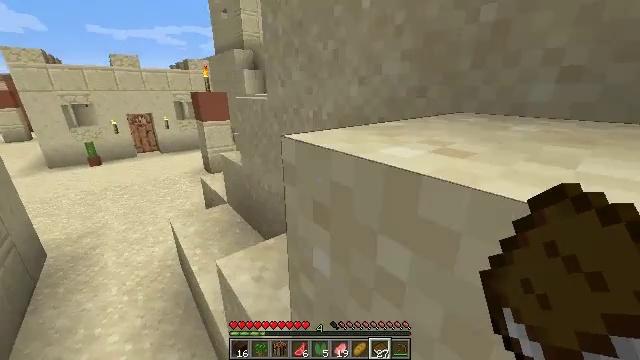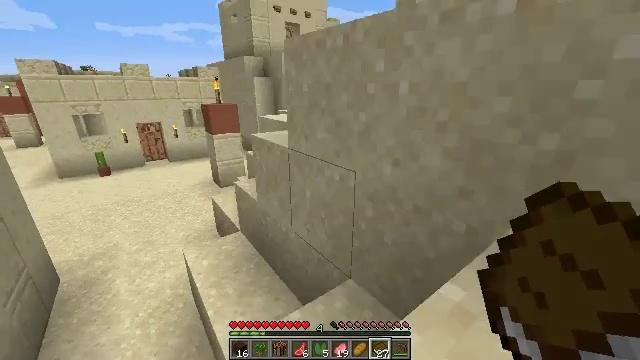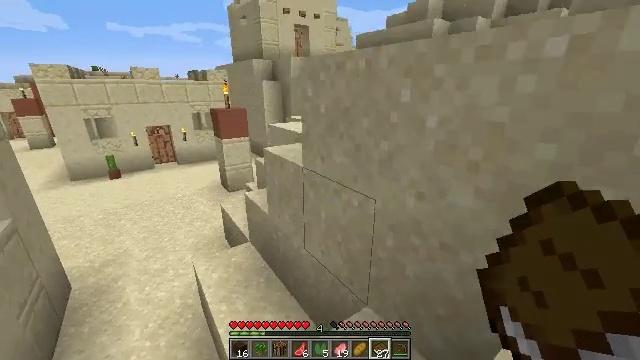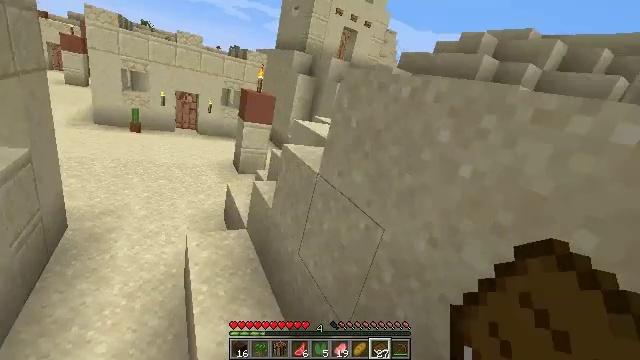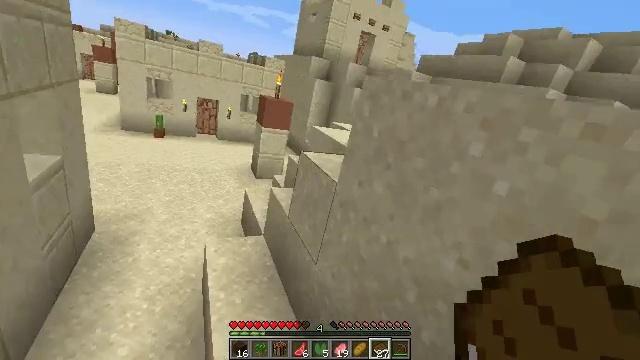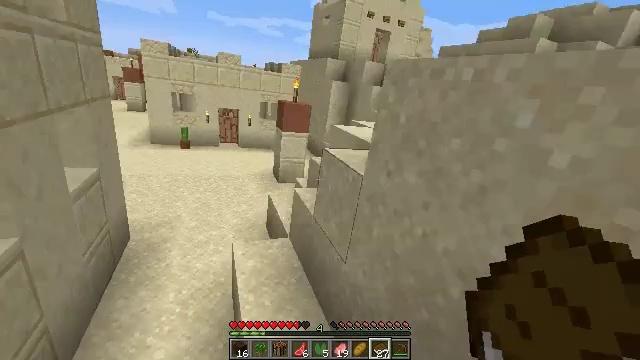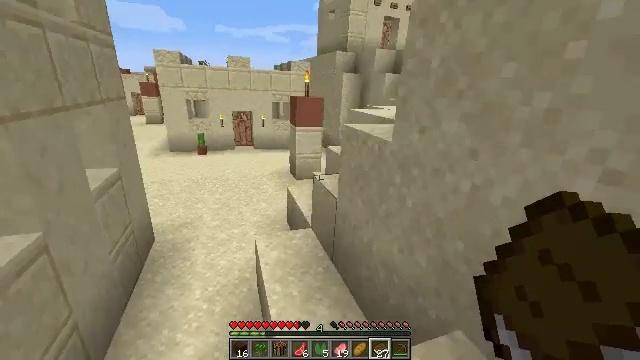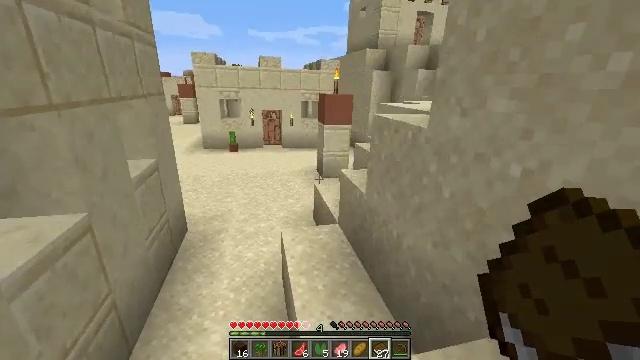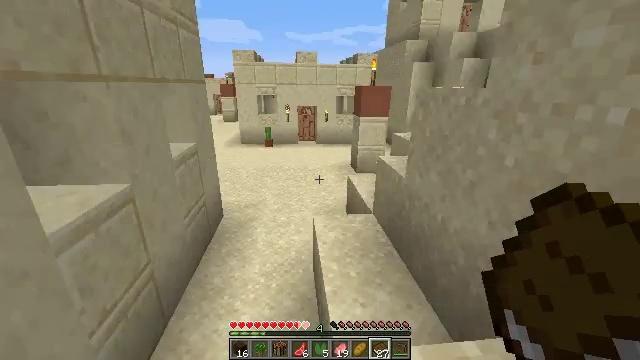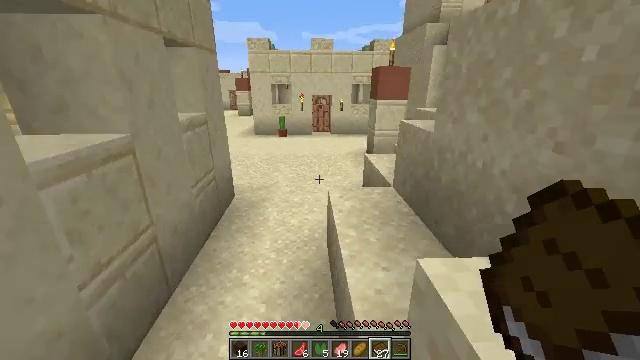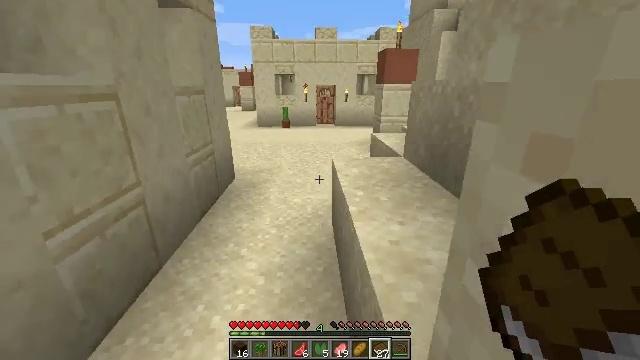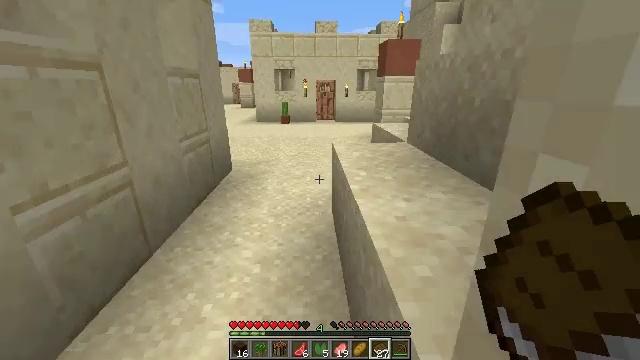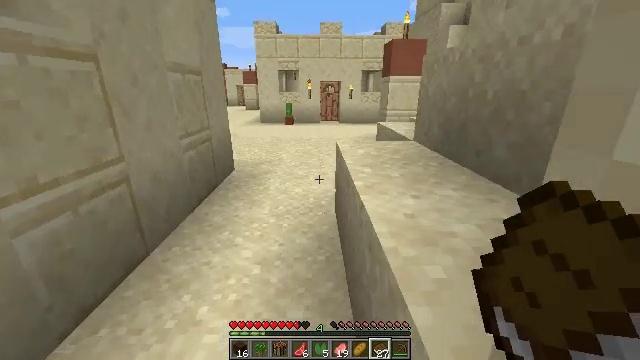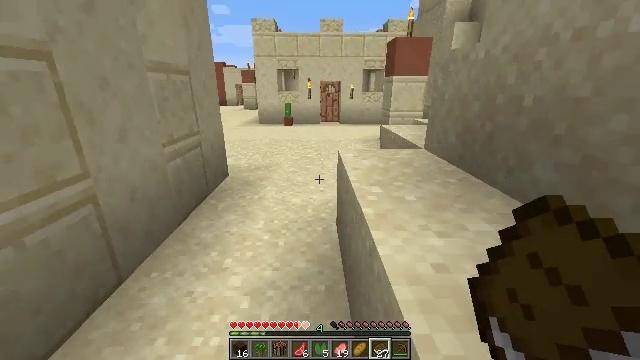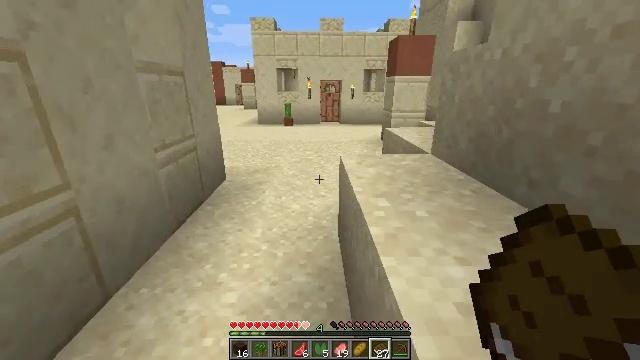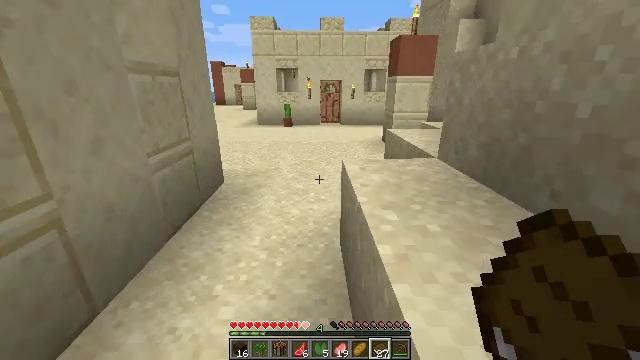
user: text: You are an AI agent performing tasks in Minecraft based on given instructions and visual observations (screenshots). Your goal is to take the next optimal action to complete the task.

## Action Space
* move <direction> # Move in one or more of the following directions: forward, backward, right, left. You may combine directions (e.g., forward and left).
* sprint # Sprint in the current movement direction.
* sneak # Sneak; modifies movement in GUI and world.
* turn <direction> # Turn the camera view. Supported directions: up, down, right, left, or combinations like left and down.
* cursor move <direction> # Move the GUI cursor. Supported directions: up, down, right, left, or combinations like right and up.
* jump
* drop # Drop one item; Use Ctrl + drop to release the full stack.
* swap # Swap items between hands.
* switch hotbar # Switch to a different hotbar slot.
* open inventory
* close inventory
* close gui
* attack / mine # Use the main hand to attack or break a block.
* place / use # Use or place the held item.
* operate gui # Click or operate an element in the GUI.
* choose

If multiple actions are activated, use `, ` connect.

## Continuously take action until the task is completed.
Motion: motion action
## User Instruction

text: Gather the potted cactus from the pot.
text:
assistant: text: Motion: move forward, turn left, jump
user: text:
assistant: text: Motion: move forward, turn left, jump
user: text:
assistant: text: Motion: move forward, turn left, jump
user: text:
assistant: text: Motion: move forward, turn left, jump
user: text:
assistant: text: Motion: move forward, turn left, jump
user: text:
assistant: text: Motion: move forward, turn left
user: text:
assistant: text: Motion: move forward, turn left
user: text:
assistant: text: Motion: move forward, turn left
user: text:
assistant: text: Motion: move forward, turn left
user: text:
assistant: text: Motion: move forward
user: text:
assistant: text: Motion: move forward
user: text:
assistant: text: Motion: move forward, sprint
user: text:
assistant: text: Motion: move forward, sprint
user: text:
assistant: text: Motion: move forward, sprint
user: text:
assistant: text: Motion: move forward, sprint
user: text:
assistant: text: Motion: move forward
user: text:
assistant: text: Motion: move forward, turn up
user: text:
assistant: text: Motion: move forward, turn left and up
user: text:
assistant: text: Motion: move forward, turn left and up
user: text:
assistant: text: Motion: move forward
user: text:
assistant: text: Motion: move forward
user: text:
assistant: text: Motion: move forward
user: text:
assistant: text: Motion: move forward
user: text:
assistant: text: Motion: move forward
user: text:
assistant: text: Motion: move forward
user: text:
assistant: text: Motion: move forward, sprint
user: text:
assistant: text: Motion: move forward, sprint
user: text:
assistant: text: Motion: move forward, sprint
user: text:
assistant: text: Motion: move forward, sprint
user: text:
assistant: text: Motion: move forward